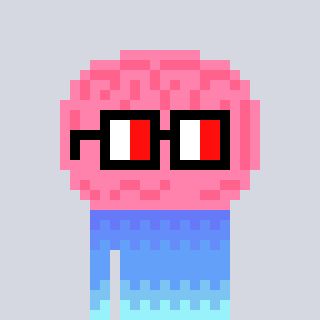
a pixel art character with square glasses with black frames and red eyes, a brain-shaped head and a teal-colored body on a cool background